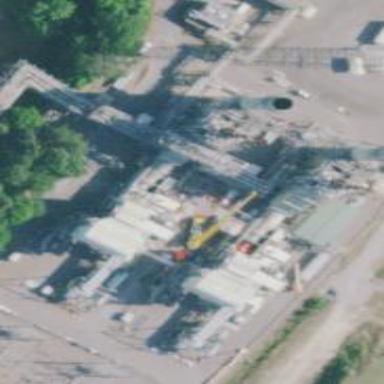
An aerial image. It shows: Gas turbine generator.